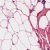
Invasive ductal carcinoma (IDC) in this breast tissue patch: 1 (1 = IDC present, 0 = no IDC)